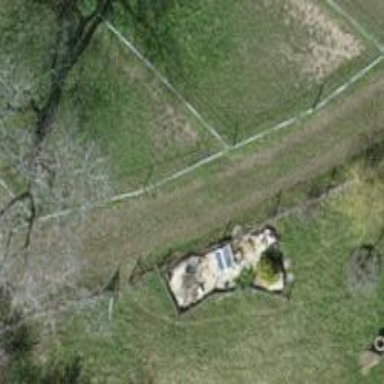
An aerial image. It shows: Fence.